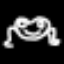
Label: frog